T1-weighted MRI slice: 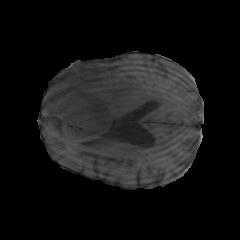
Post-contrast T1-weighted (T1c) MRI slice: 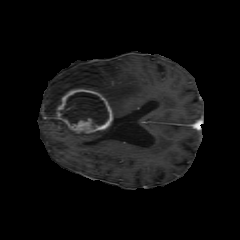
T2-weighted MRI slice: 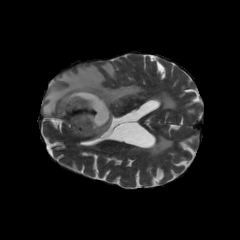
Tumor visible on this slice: yes